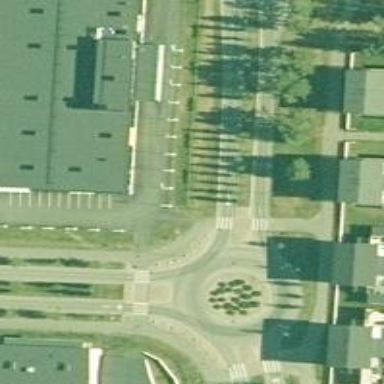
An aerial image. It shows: Marked road crossing with pedestrian island.